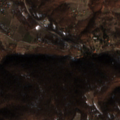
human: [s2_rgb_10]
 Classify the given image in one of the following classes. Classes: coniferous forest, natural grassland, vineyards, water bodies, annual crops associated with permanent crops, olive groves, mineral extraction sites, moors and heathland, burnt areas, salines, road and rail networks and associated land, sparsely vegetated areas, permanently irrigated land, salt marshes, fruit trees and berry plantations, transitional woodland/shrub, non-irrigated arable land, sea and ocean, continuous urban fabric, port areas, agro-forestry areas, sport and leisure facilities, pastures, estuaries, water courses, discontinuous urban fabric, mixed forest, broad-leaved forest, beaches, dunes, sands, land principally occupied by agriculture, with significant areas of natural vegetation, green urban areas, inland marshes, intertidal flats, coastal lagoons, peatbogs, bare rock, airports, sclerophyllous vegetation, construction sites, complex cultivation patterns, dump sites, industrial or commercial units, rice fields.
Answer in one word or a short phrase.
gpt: complex cultivation patterns, land principally occupied by agriculture, with significant areas of natural vegetation, broad-leaved forest, transitional woodland/shrub